Interaction volume radius: 5 \u00c5
Interaction volume height: 10 \u00c5
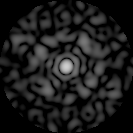
Disorder parameter: 0.8207